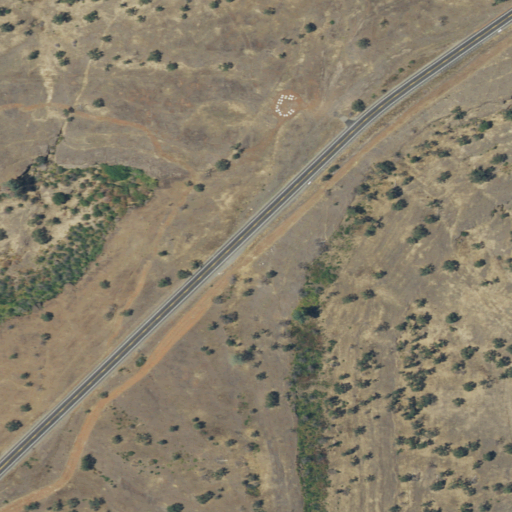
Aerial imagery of gap in California named The Narrows containing grassland, low intensity development, shrub, open development, and medium intensity development